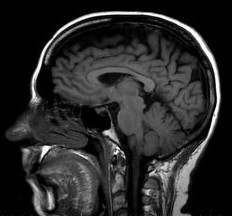
Label: notumor